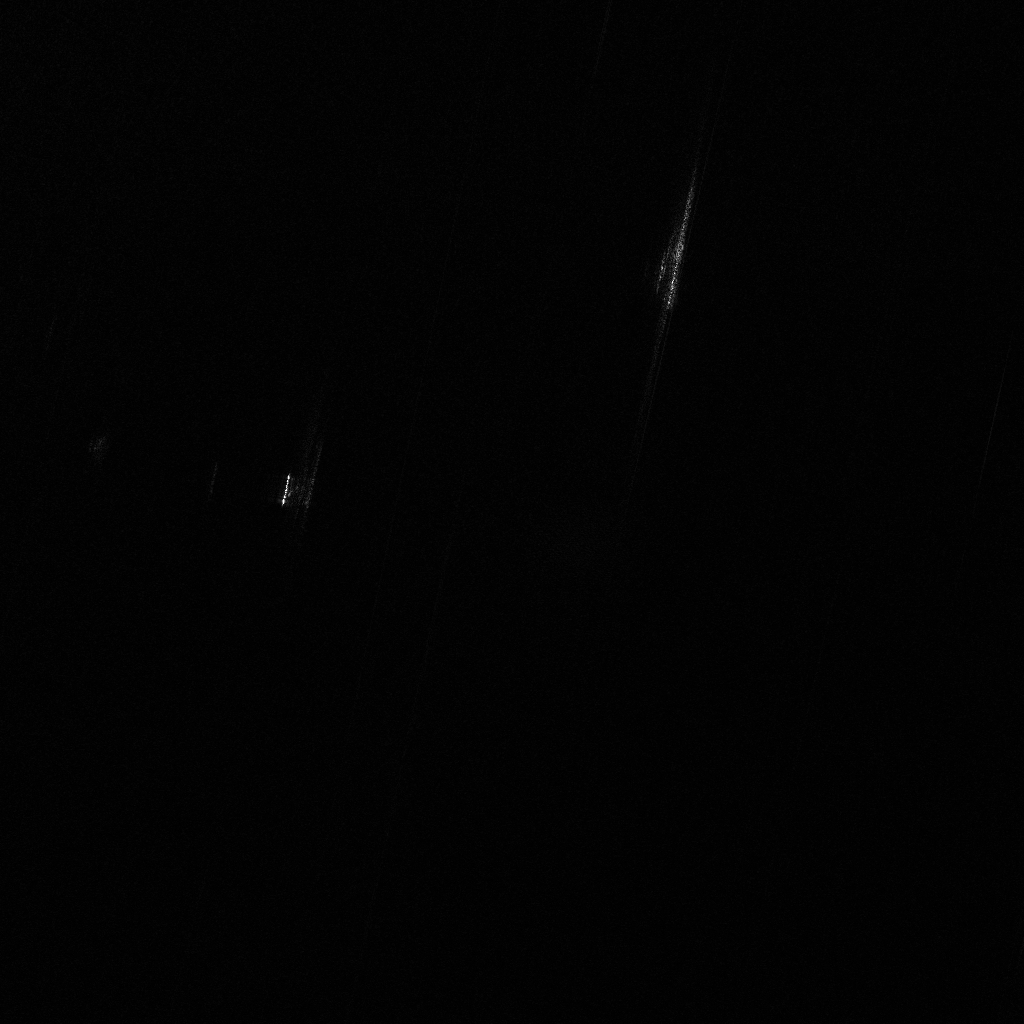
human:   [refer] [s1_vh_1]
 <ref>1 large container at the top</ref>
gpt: <box>[[64, 21, 67, 29, 8]]</box>